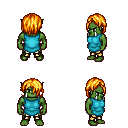
a pixel art fantasy rpg character, male body template, orc, green skin, teal tunic, gold greaves, light blonde bangs hairstyle, four views (front, back, left, right), 2x2 character sprite sheet, small pixel art, hard edges, no anti-aliasing